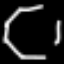
Label: octagon